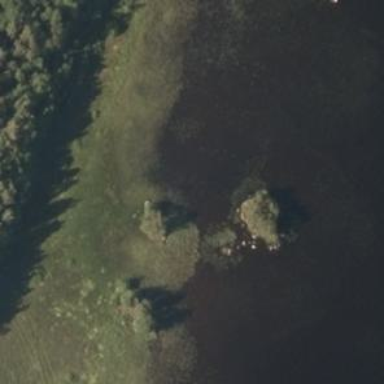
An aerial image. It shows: Islet.